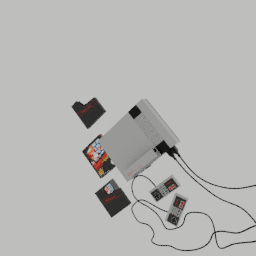
Label: electronics